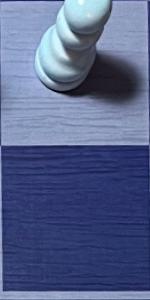
Label: Empty